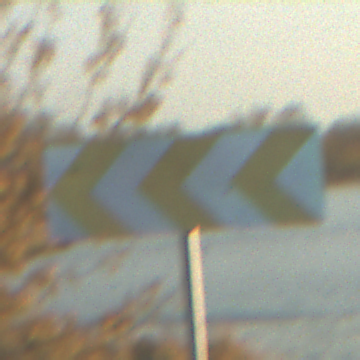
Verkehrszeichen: RichtungstafelnInKurvenGrossRechts
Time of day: SunriseSunset
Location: Outdoor (RoadRail)
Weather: PartlyCloudy
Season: NotSpecified
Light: Natural